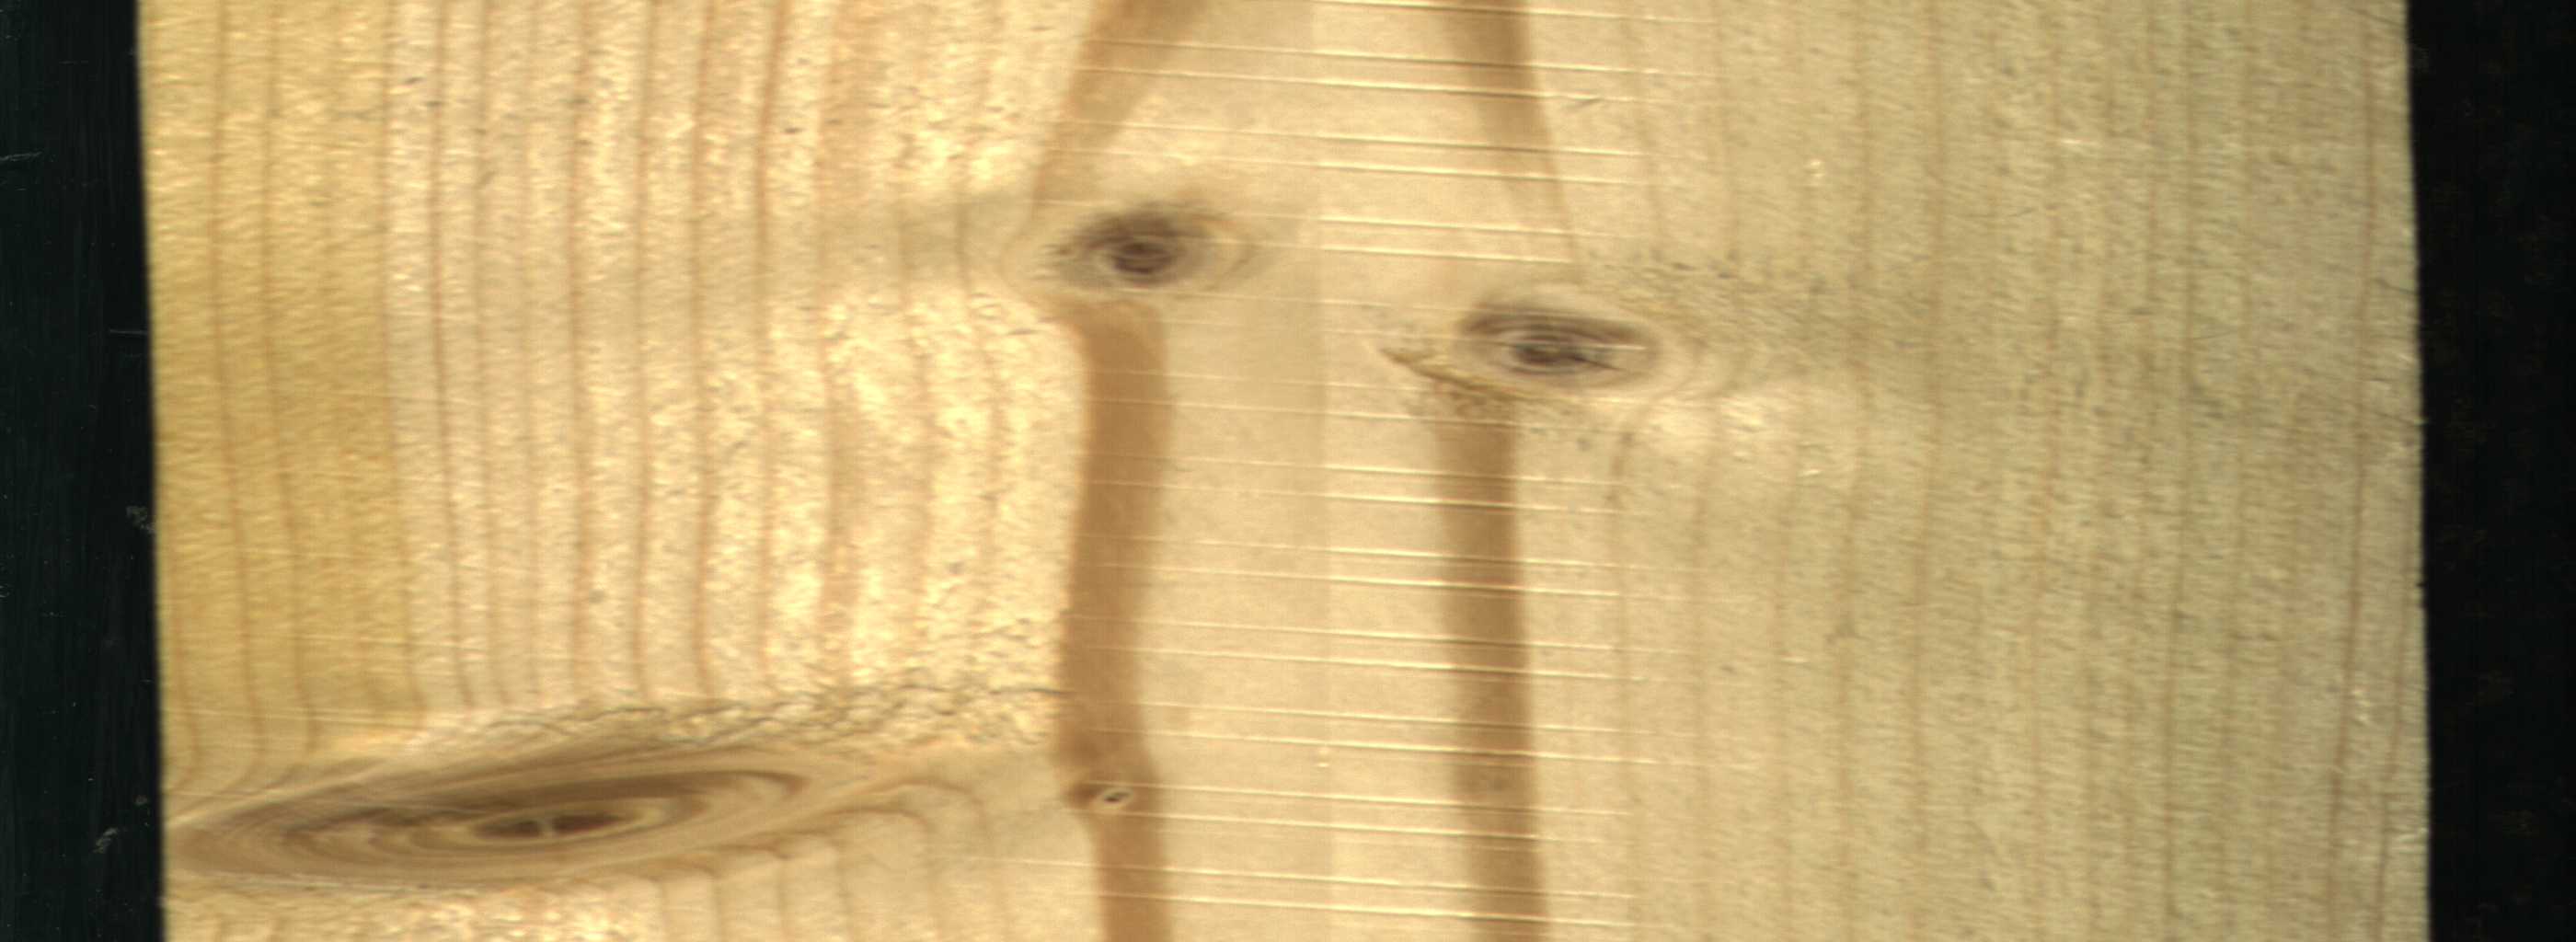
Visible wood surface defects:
Quartzity
Quartzity
Live_Knot
Live_Knot
Live_Knot